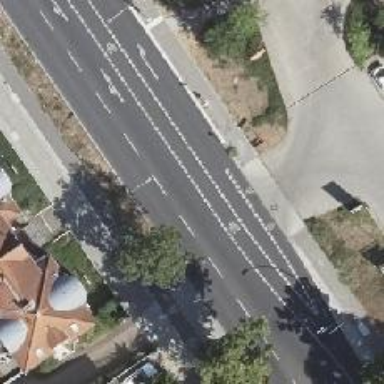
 with cycle lane on the left and cycle track on the right."